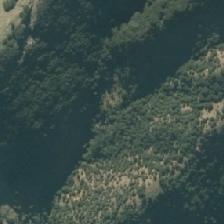
Land cover: low_producing_grassland